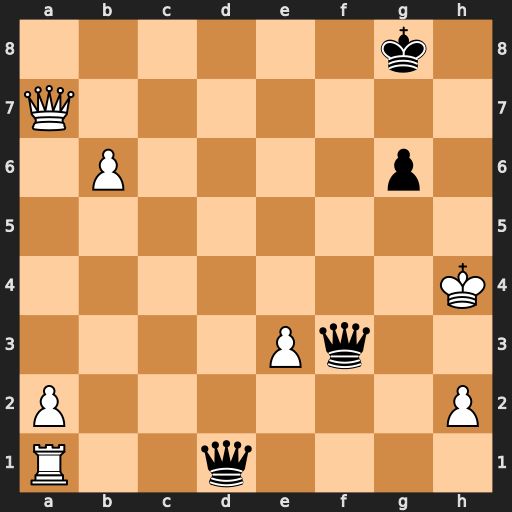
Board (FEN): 6k1/Q7/1P4p1/8/7K/4Pq2/P6P/R2q4
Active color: w
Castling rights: -
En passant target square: -
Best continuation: Qb8+ Kh7 Rxd1